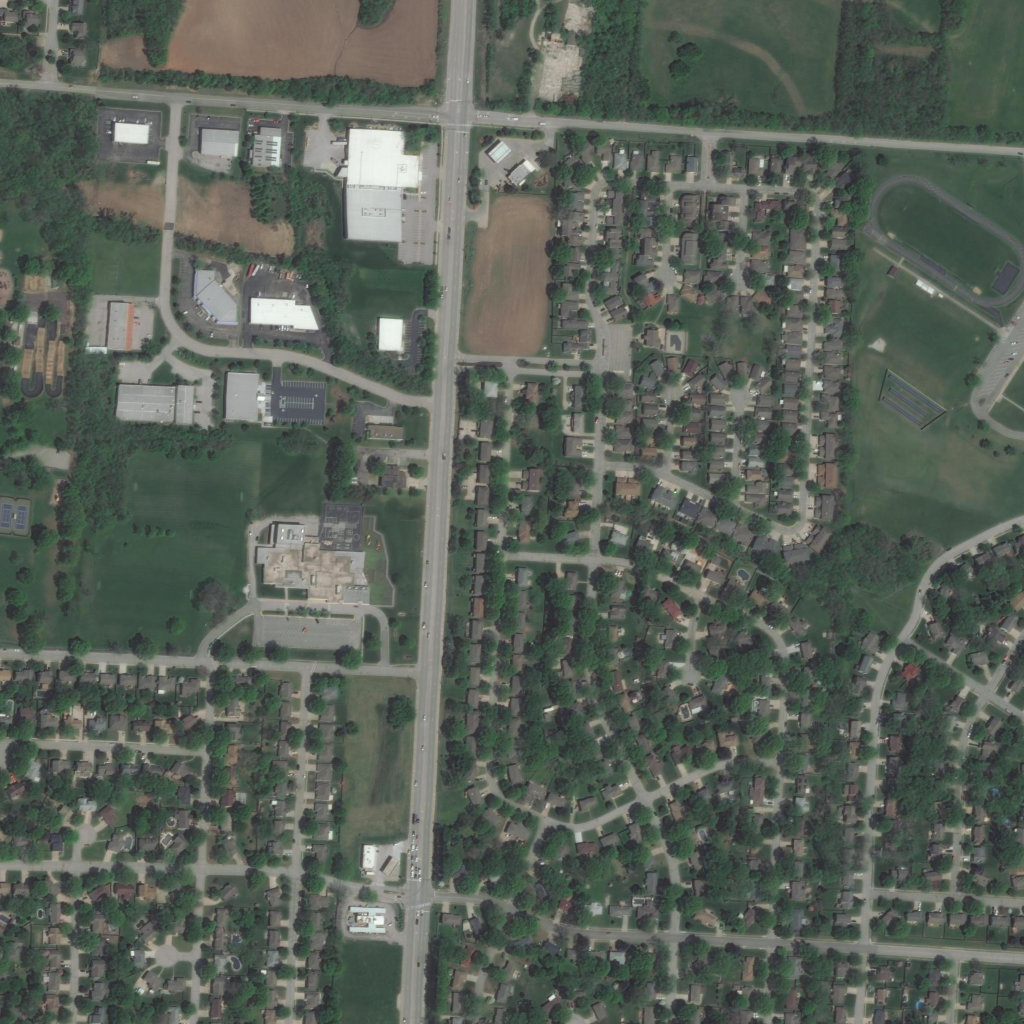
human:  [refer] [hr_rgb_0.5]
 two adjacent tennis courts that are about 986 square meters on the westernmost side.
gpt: <box>[[0, 48, 3, 52, 0]]</box>